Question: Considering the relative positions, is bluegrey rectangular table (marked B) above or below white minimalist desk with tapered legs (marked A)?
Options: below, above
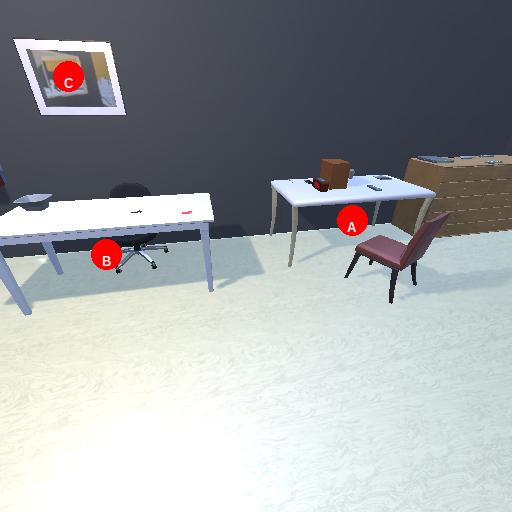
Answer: below